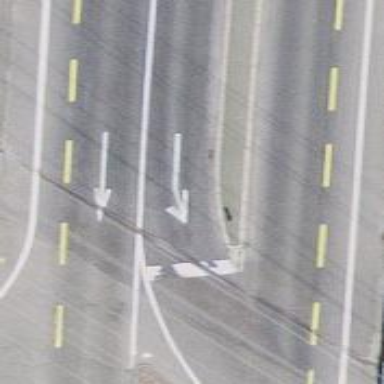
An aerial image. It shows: Secondary road bridge with asphalt surface. It also features cycling lane.